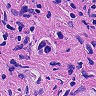
Metastatic tissue present: yes